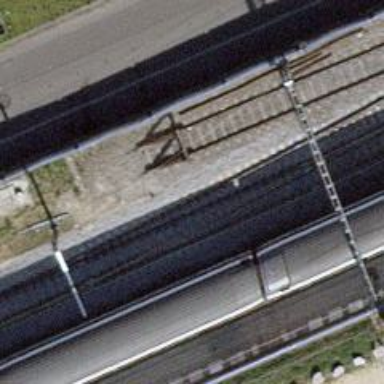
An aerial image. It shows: Railway buffer stop.